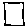
Label: square